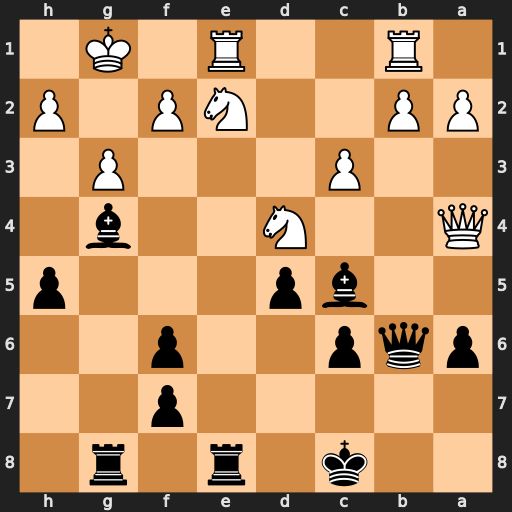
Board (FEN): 2k1r1r1/5p2/pqp2p2/2bp3p/Q2N2b1/2P3P1/PP2NP1P/1R2R1K1
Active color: b
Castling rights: -
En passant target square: -
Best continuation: Rxe2 Rxe2 Bxd4